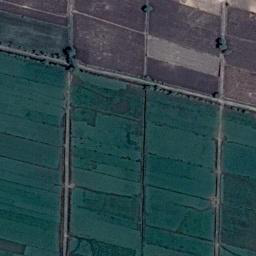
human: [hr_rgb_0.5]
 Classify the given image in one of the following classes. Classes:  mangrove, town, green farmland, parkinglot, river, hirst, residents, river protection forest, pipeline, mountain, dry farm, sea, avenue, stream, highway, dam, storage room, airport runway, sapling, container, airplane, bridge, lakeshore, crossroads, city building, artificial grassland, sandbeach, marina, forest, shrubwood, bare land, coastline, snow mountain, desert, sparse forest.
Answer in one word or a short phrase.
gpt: green farmland